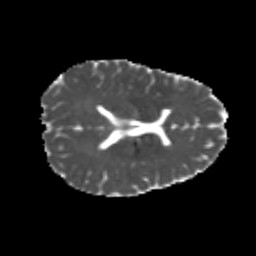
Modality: MD
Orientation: axial
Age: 22
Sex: male
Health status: healthy
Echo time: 0.074 s